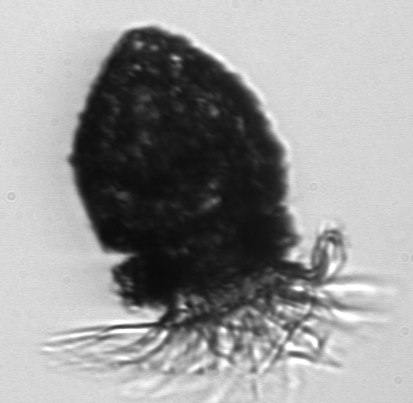
Label: Stenosemella_morphotype1